Interaction volume radius: 5 \u00c5
Interaction volume height: 15 \u00c5
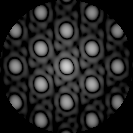
Disorder parameter: 0.02009